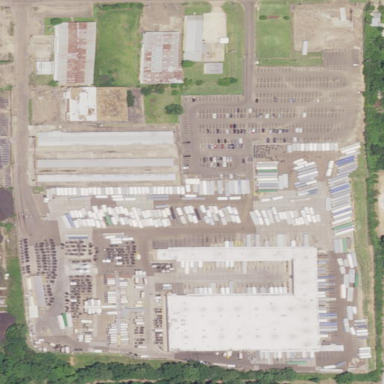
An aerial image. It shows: Industrial area used as post depot. It serves as distributor for goods.